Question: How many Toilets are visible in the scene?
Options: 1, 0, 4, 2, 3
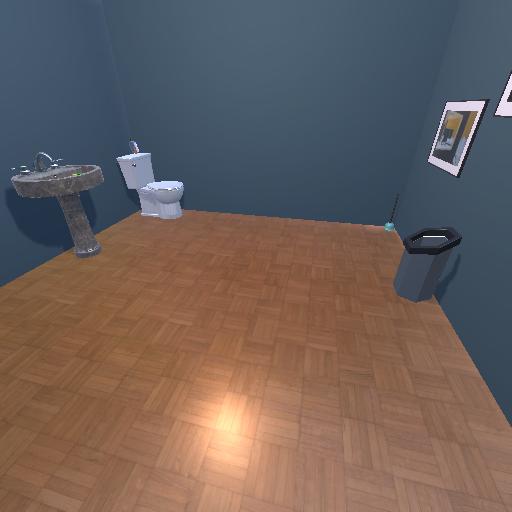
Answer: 1